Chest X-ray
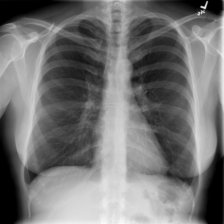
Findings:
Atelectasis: negative
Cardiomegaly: negative
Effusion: negative
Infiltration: negative
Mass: negative
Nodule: negative
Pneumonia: negative
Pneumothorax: negative
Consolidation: negative
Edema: negative
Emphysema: negative
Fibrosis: negative
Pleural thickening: negative
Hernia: negative